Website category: sports
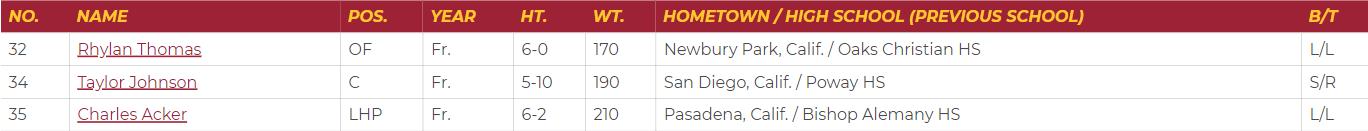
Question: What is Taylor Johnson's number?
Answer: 34

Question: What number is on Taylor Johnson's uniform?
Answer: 34

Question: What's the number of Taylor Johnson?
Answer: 34

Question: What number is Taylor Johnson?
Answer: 34

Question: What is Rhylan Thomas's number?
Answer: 32

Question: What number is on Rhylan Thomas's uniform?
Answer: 32

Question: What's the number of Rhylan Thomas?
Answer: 32

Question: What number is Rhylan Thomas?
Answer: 32

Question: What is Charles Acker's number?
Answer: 35

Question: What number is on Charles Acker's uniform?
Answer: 35

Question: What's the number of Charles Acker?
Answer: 35

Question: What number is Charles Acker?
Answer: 35

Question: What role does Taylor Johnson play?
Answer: C

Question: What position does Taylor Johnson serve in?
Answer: C

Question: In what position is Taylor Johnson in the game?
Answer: C

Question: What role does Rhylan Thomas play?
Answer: OF

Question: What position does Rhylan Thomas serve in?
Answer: OF

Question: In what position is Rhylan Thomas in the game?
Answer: OF

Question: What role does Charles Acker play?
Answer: LHP

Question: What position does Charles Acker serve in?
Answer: LHP

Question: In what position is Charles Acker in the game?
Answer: LHP

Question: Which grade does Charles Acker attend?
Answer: Fr.

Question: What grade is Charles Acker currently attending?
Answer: Fr.

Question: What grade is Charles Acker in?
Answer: Fr.

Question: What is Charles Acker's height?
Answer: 6-2

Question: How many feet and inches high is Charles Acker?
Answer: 6-2

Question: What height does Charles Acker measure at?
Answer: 6-2

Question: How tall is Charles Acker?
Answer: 6-2

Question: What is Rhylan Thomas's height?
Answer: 6-0

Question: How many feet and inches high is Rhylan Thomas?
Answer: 6-0

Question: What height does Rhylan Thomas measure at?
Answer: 6-0

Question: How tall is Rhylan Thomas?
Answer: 6-0

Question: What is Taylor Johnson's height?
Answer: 5-10

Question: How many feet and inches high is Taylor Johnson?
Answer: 5-10

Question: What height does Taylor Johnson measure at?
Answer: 5-10

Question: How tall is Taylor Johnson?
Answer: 5-10

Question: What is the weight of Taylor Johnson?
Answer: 190

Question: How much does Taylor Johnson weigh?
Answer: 190

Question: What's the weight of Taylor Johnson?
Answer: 190

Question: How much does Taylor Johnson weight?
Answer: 190

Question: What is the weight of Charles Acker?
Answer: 210

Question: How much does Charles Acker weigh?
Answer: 210

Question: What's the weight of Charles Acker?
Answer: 210

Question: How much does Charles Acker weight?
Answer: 210

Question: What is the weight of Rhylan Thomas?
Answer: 170

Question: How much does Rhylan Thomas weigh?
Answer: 170

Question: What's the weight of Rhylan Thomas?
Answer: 170

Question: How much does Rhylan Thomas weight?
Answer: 170

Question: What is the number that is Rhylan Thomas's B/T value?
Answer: L/L

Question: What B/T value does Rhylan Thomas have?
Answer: L/L

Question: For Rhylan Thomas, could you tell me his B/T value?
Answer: L/L

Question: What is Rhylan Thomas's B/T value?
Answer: L/L

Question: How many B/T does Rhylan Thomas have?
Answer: L/L

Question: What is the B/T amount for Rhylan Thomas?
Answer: L/L

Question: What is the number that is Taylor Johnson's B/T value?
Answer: S/R

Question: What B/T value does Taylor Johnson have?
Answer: S/R

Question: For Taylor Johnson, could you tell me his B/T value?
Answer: S/R

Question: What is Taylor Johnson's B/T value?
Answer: S/R

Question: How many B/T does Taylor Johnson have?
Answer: S/R

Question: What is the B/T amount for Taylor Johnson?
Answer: S/R

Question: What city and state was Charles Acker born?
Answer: Pasadena, Calif.

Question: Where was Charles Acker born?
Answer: Pasadena, Calif.

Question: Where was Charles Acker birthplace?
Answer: Pasadena, Calif.

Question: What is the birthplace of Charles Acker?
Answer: Pasadena, Calif.